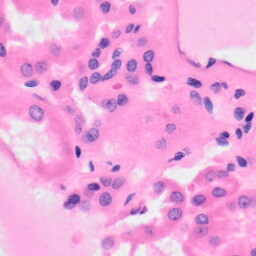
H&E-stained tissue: Kidney